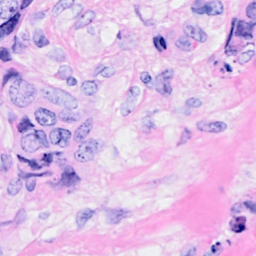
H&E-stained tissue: Breast